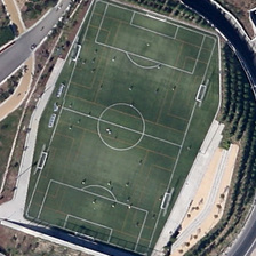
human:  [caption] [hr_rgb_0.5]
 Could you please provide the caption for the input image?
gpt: The playground is surrounded by winding roads. There are some people playing football on the playground.

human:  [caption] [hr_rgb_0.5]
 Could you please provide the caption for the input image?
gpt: The playground is surrounded by a curved road and there is a person playing football in the playground.

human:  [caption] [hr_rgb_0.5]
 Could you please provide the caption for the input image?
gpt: There are winding roads around the playground, playing football on the playground.

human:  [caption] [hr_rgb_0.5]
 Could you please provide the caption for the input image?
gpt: The playground is surrounded by curved streets and there are some people playing soccer in the playground.

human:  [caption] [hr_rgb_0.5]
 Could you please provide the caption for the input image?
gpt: The Park is surrounded by curved roads and there are some people who are playing soccer on the playground.